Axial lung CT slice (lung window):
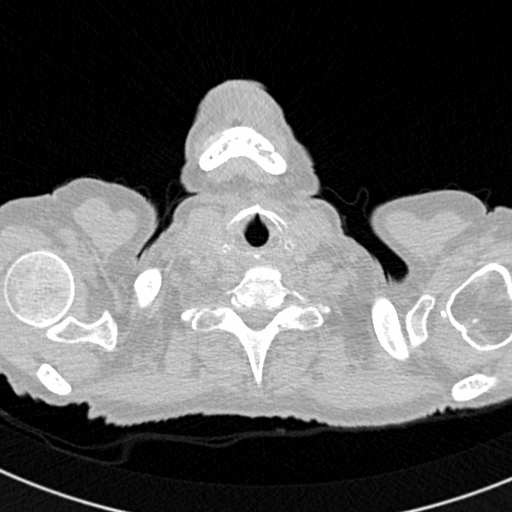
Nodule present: no